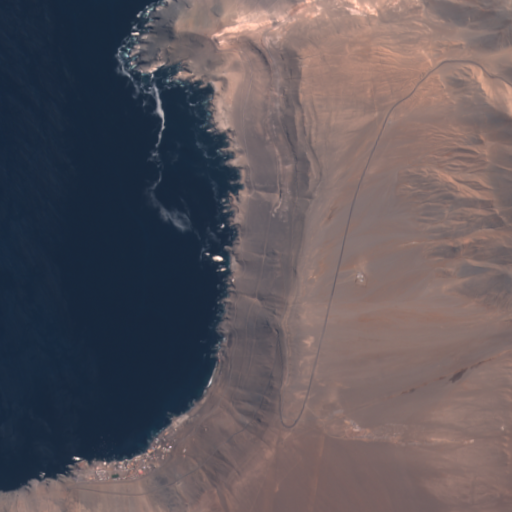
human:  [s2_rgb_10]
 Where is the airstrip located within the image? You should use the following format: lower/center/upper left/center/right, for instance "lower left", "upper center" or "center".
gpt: The airstrip is located in the lower center of the image.
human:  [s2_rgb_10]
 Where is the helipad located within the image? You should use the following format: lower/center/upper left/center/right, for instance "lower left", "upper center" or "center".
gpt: The helipad is located in the lower left of the image.
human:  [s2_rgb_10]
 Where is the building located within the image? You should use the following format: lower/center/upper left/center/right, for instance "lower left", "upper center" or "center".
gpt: There is no building in the image.